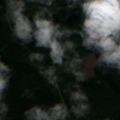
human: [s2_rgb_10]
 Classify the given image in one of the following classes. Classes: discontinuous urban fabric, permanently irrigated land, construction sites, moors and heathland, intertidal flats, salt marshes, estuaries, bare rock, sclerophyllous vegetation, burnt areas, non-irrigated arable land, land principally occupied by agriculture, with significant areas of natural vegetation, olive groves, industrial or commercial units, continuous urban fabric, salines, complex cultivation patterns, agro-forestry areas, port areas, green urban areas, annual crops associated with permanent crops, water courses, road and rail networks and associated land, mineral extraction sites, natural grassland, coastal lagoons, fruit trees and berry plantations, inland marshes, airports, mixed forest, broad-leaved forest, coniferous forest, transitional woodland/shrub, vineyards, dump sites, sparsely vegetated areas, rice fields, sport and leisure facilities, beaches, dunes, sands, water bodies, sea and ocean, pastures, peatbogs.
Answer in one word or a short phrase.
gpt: coniferous forest, mixed forest, water bodies